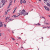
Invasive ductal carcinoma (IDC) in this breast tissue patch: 1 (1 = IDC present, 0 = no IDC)